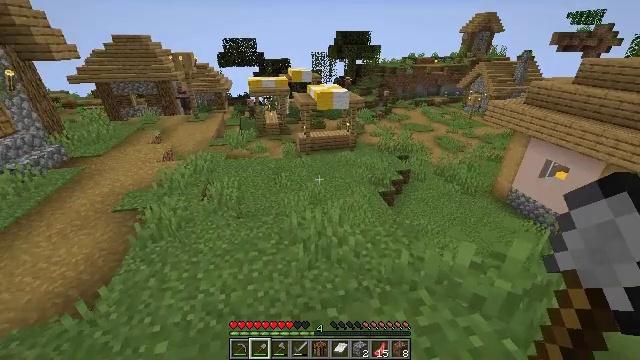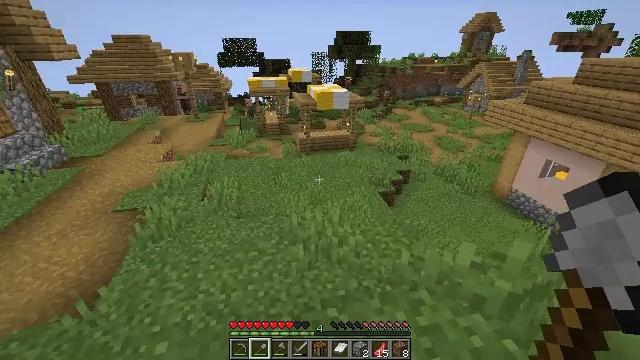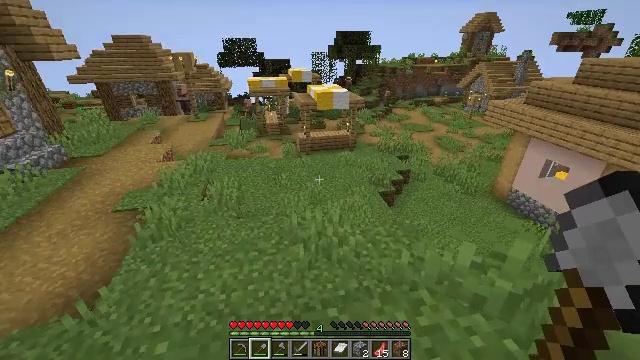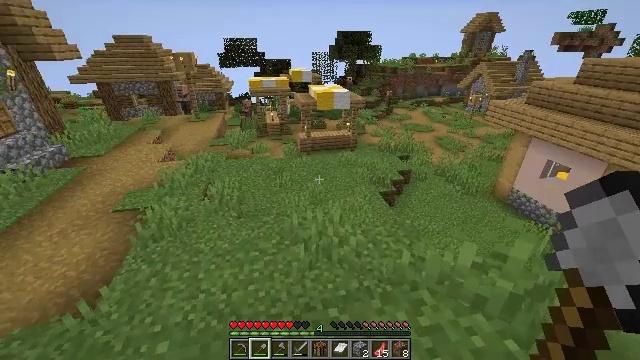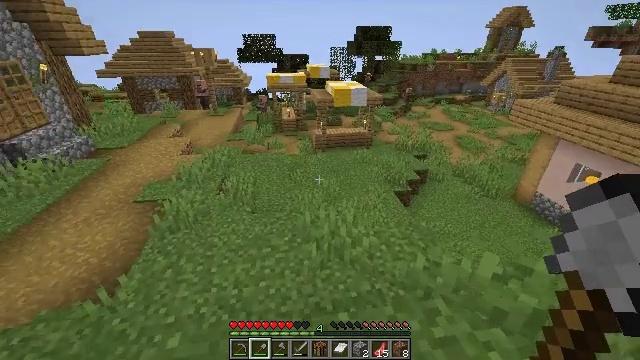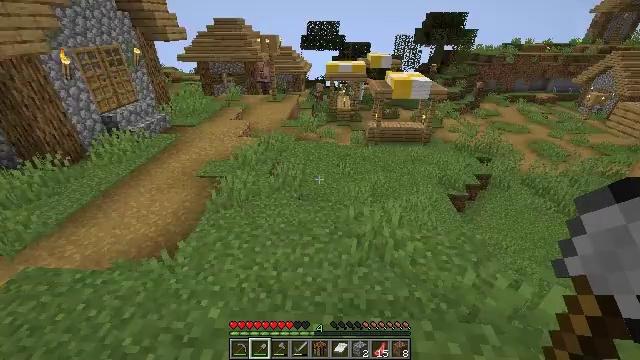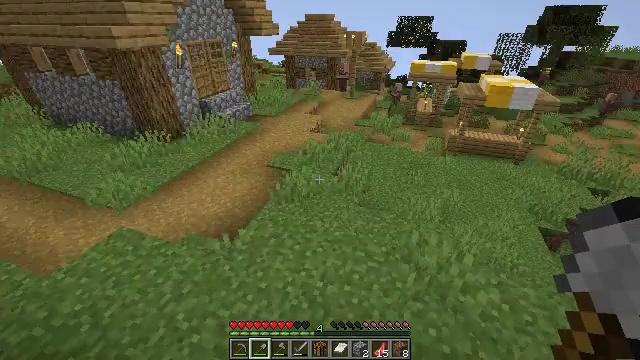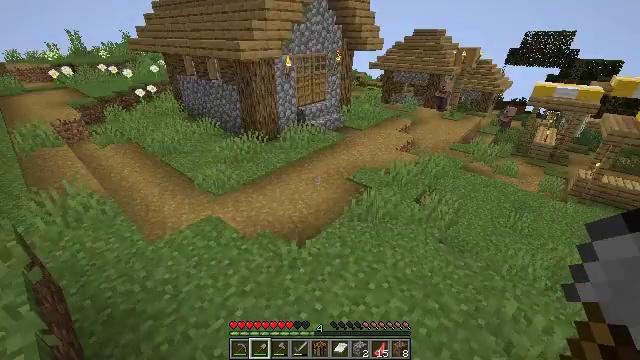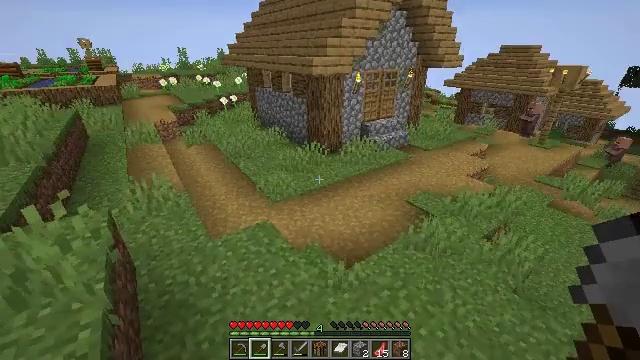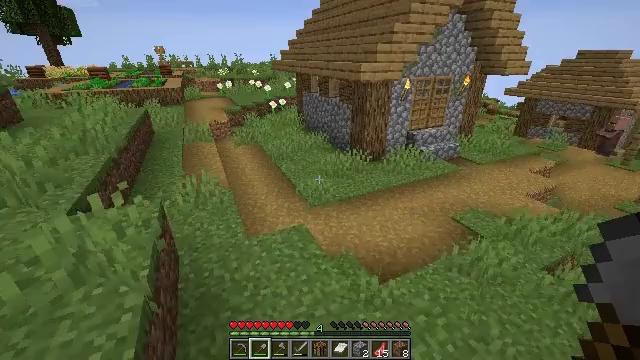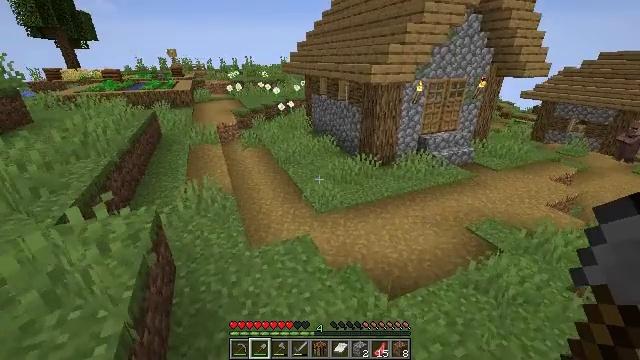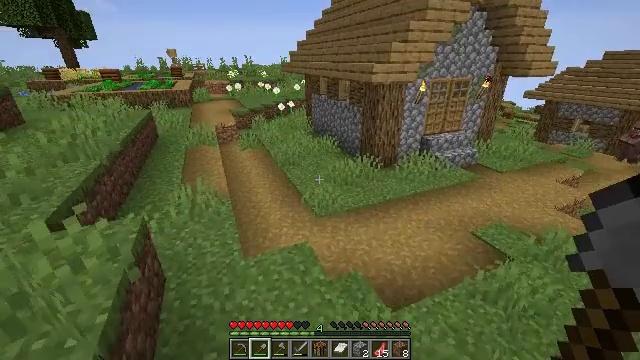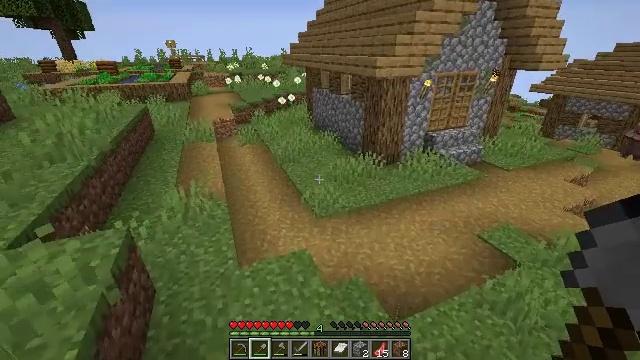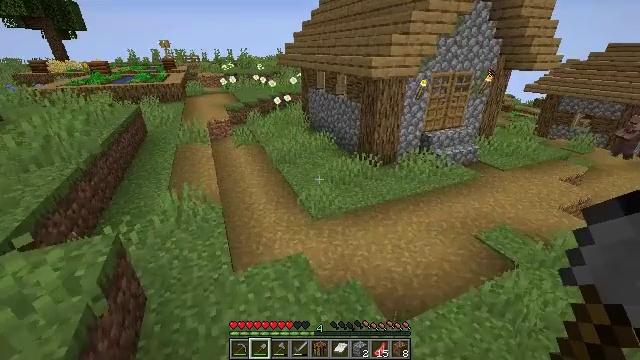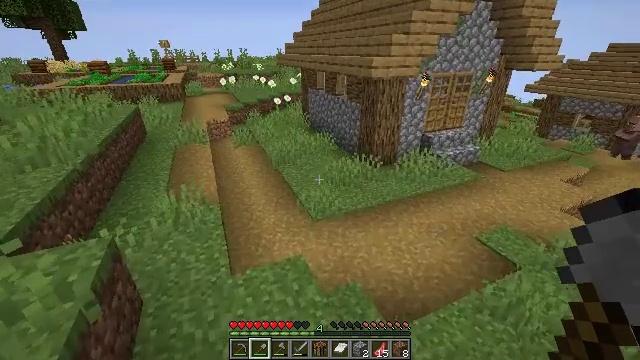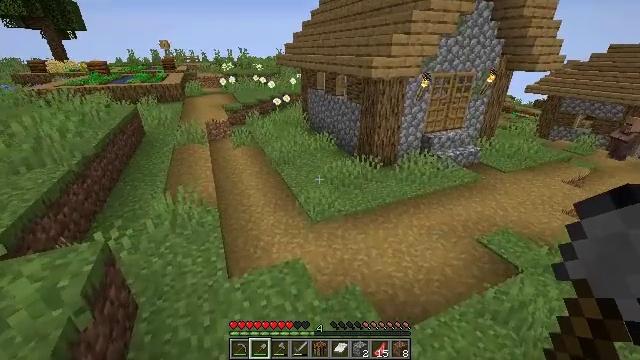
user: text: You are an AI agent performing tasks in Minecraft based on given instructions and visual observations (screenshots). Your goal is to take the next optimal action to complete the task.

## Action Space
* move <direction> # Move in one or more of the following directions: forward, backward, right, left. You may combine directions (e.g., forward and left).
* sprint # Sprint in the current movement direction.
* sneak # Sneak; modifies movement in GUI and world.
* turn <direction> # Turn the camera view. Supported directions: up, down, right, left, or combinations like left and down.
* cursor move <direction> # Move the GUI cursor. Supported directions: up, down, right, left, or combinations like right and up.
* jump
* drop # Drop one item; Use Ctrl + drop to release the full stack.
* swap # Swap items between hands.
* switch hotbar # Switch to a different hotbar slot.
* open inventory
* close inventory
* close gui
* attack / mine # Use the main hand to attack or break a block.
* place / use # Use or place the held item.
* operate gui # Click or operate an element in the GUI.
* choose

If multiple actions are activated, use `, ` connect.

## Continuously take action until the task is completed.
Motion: motion action
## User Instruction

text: Mine beetroots from the garden.
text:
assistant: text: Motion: attack / mine
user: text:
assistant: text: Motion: attack / mine
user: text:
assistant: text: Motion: attack / mine
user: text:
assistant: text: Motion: move forward, turn left, attack / mine
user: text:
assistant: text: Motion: move forward, turn left and down, attack / mine
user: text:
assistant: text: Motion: move forward, turn left, attack / mine
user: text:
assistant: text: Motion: move forward, turn left and up, attack / mine
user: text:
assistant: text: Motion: move forward, turn left and up, attack / mine
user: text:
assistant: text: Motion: move forward, turn left and up, attack / mine
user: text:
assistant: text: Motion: move forward, turn left, attack / mine
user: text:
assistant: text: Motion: move forward, attack / mine
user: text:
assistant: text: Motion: move forward, turn down, attack / mine
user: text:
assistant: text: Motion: attack / mine
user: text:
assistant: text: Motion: attack / mine
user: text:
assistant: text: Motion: attack / mine
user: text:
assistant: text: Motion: attack / mine
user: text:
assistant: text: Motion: attack / mine
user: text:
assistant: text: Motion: turn left and up, attack / mine
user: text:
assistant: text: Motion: turn left and up, attack / mine
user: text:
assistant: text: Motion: move forward, turn left and up, attack / mine
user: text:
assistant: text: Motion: move forward, turn left and up, attack / mine
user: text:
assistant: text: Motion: move forward, turn left, attack / mine
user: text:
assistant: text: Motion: move forward, turn left, attack / mine
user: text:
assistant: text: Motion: move forward, attack / mine
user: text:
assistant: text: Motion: move forward, attack / mine
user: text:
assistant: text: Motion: move forward, attack / mine
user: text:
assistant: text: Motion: move forward, attack / mine
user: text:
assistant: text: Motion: move forward, attack / mine, open inventory
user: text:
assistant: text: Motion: move forward, operate gui, open inventory
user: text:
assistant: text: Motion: operate gui, open inventory